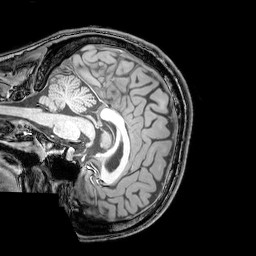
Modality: T1w
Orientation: sagittal
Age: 22
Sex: male
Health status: healthy
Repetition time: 0.081 s
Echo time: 0.037 s